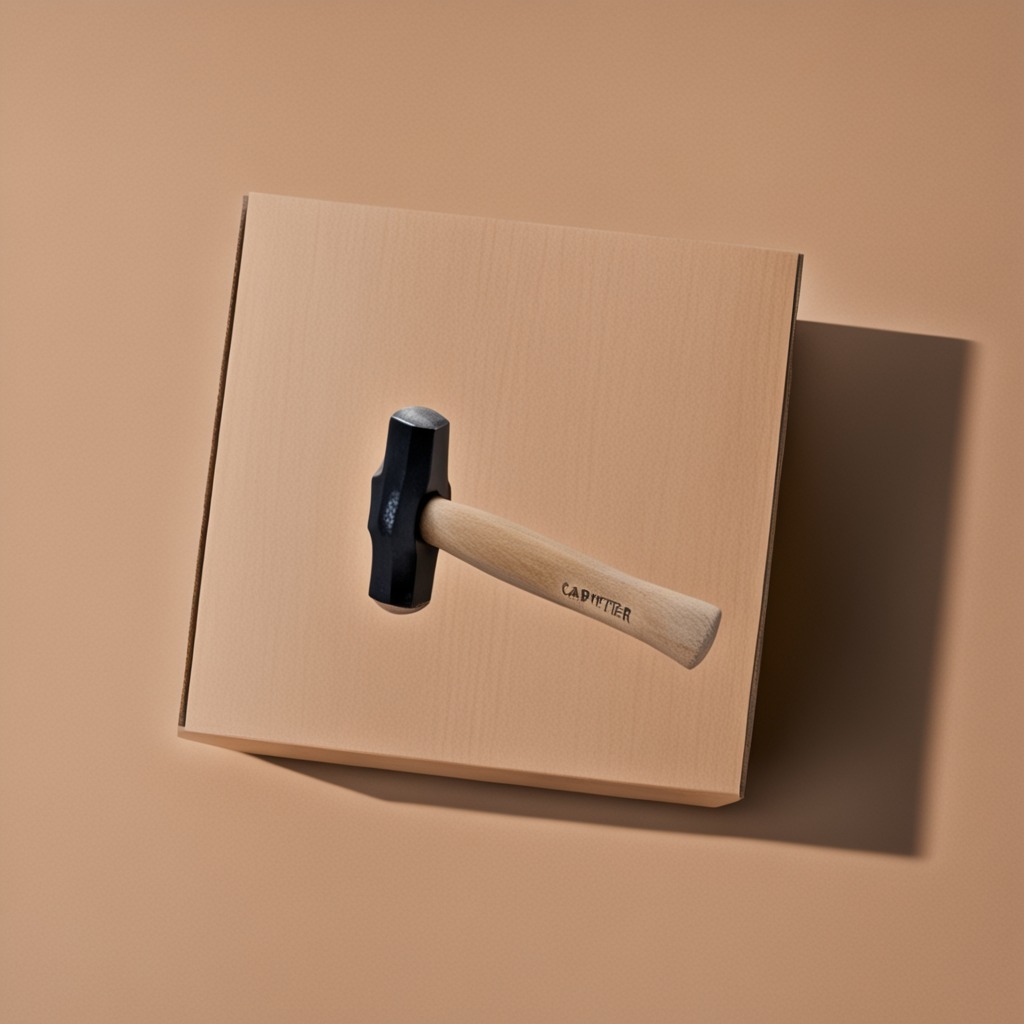
A hammer is lying on the cardboard box surface in an outdoor workshop during daytime bright natural light soft shadows slightly creased but